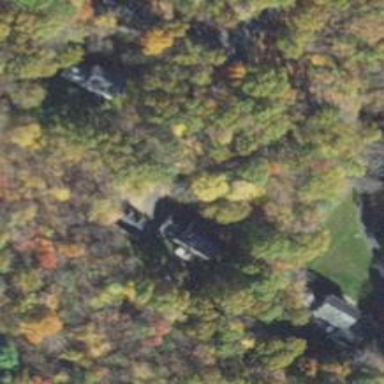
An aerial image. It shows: Driveway.